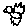
Label: bird